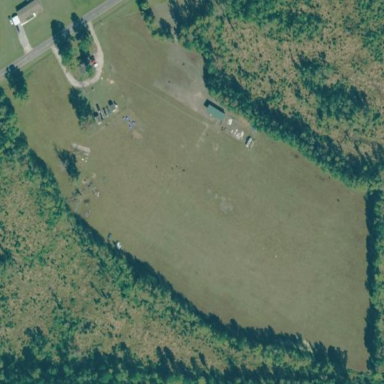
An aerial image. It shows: Pasture area used as meadow.